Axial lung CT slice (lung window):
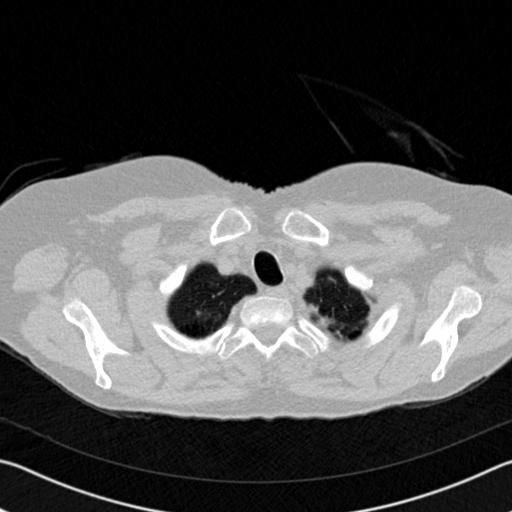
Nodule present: no